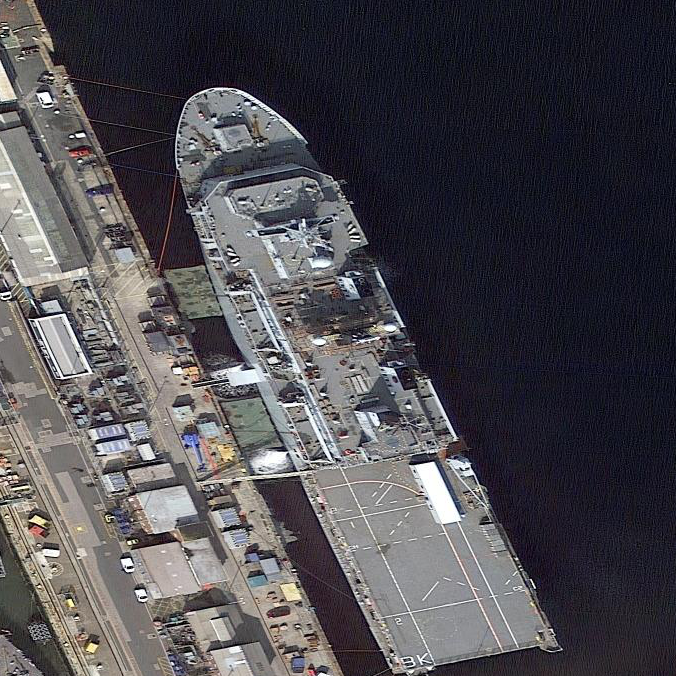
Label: combat